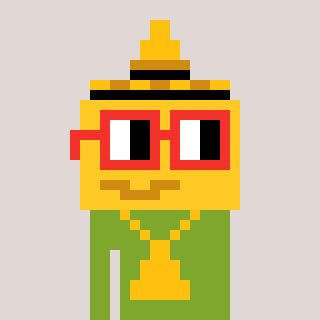
a pixel art character with square red glasses, a mustard-shaped head and a slimegreen-colored body on a warm background